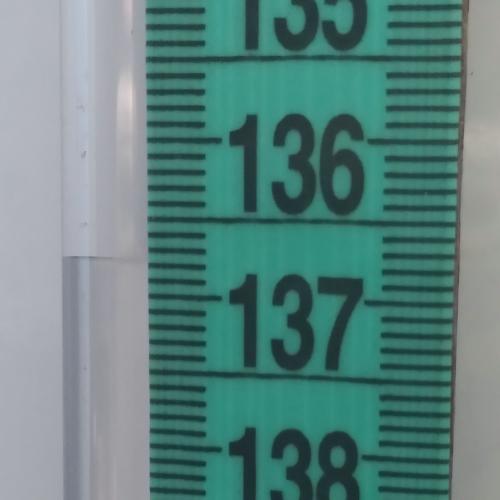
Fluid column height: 136.8 cm